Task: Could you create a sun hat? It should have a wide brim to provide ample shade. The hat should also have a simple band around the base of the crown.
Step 163:
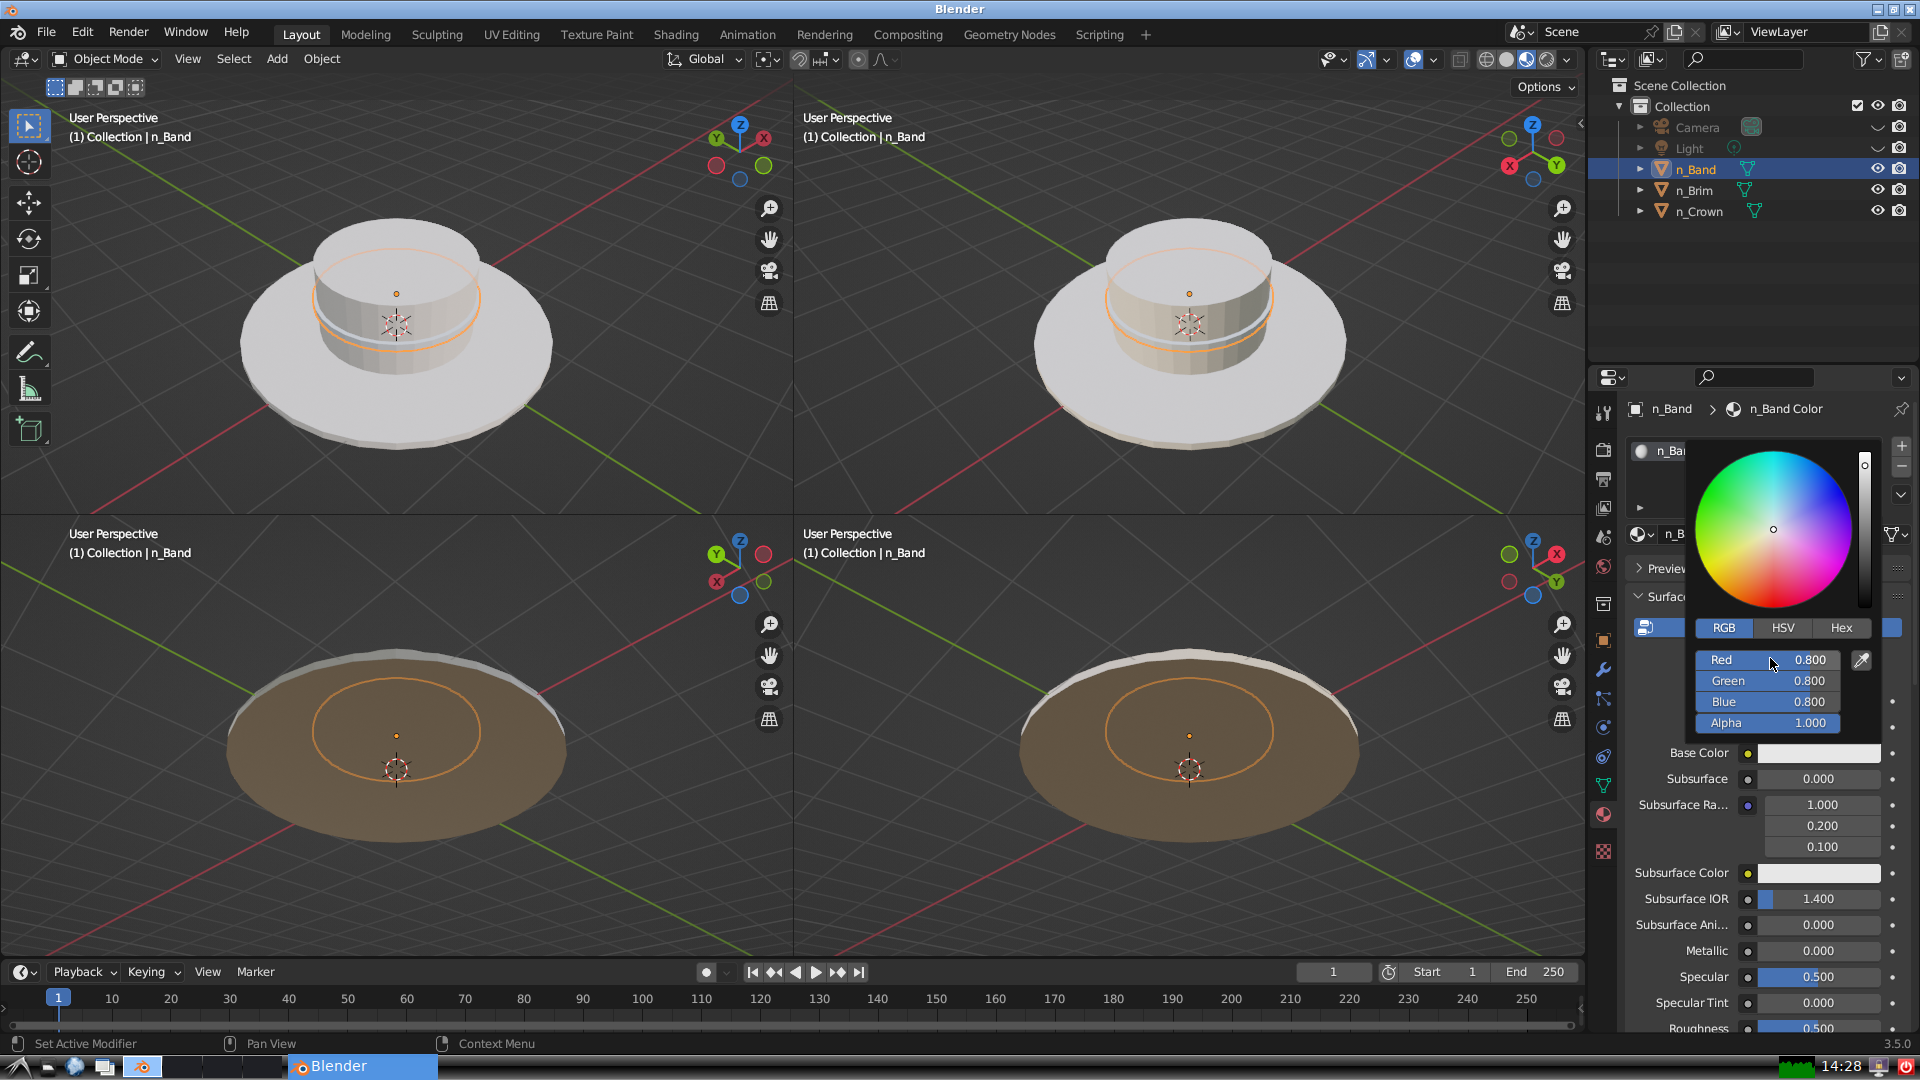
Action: click: no